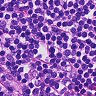
Metastatic tissue present: no